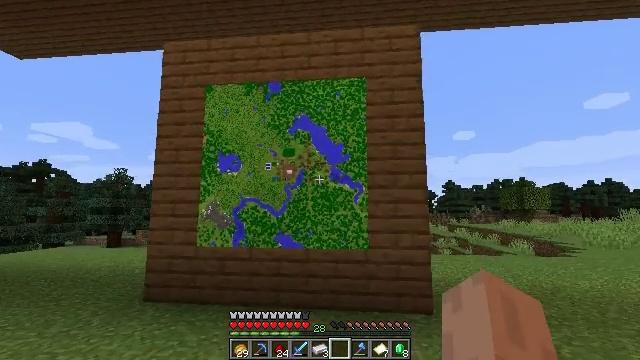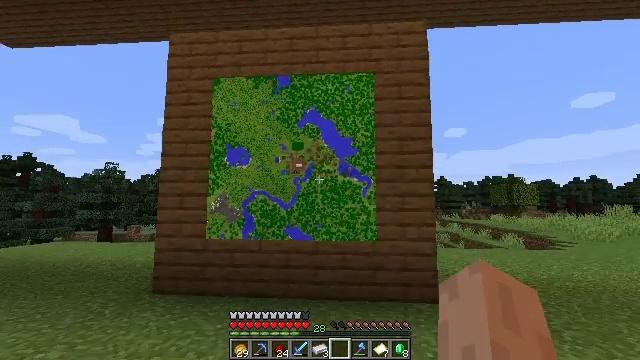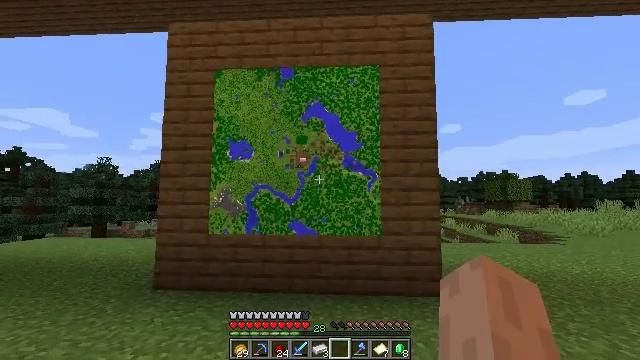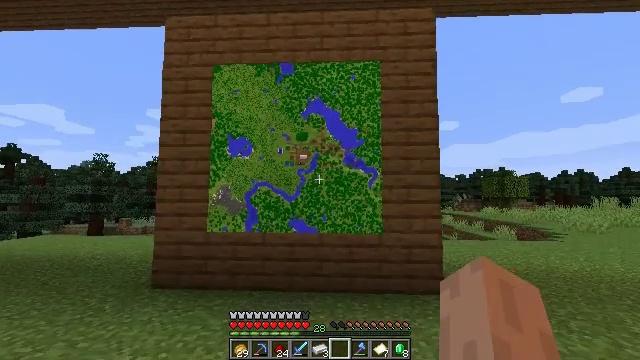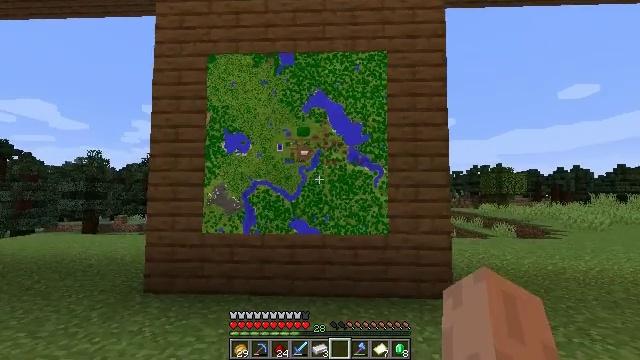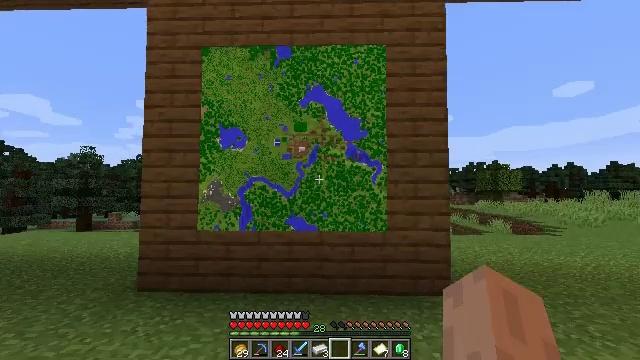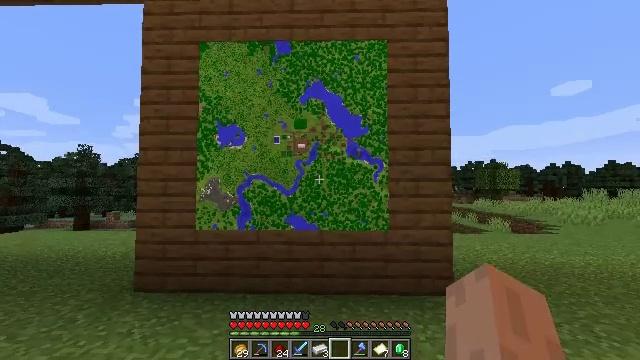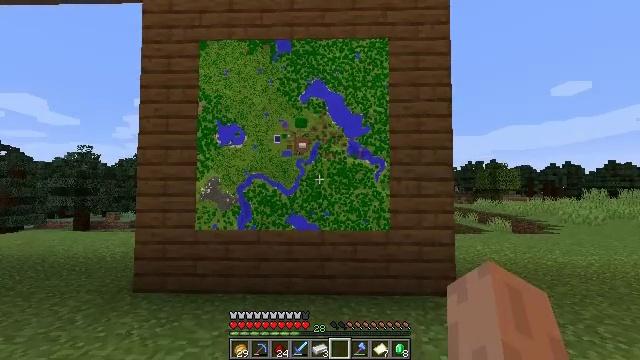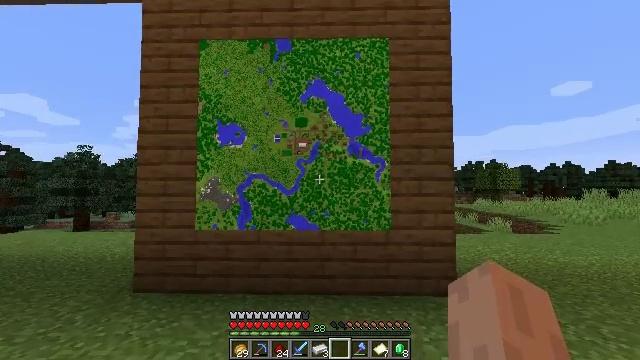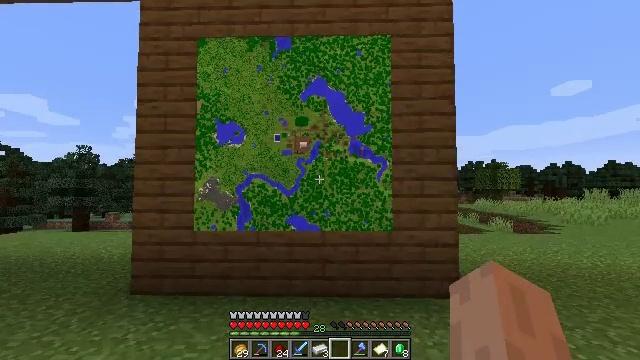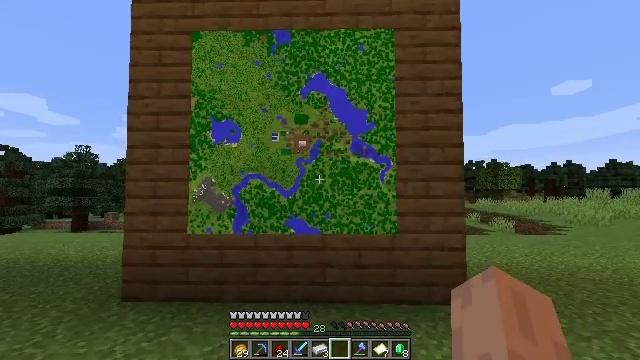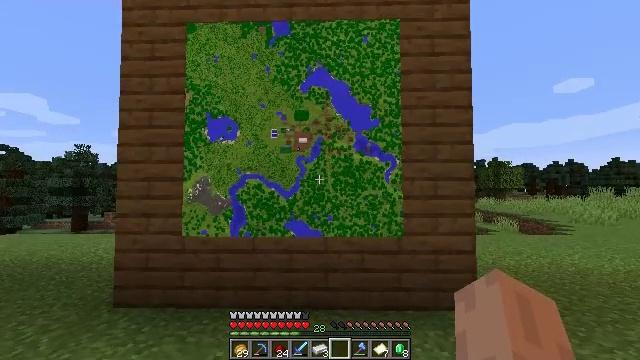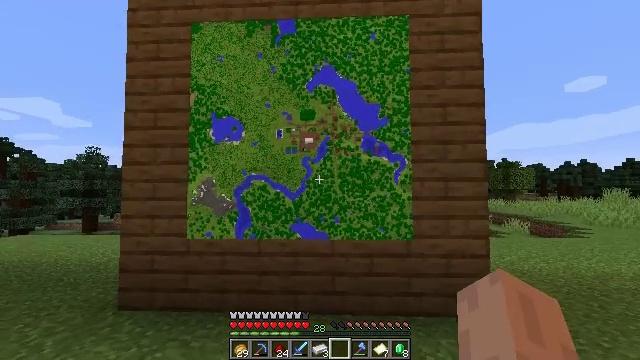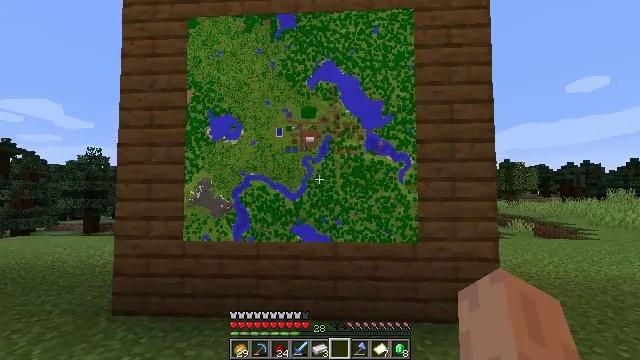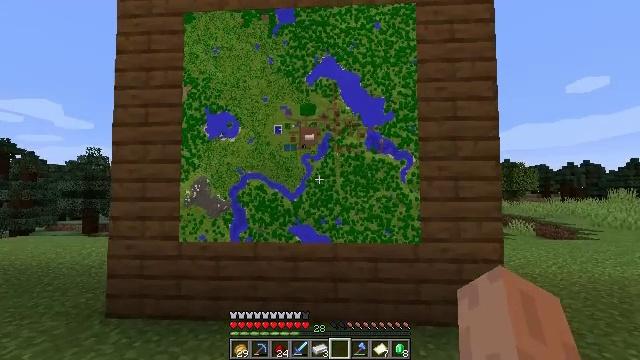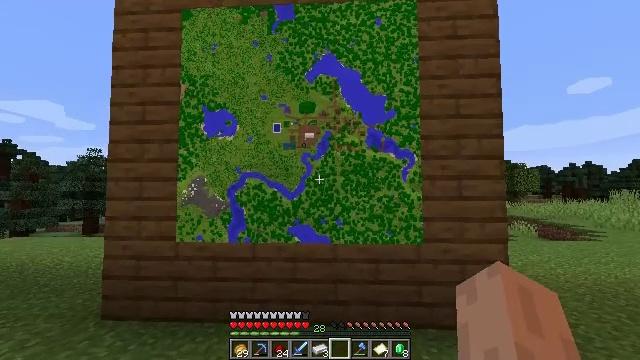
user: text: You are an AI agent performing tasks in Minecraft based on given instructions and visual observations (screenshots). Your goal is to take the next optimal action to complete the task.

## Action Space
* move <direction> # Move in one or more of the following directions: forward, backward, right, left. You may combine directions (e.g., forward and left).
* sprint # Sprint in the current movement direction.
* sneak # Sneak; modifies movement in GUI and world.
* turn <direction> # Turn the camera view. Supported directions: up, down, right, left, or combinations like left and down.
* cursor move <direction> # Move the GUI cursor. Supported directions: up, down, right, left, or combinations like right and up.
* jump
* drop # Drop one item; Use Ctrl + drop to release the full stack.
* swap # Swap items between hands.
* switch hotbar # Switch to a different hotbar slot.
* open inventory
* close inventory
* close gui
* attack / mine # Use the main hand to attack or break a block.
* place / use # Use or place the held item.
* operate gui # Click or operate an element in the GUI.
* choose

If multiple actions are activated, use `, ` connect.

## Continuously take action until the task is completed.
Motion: motion action
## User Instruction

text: Arrange sticks and leather to get an item frame.
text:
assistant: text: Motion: move left, turn right and down
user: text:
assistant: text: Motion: move forward, turn right
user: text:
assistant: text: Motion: move forward
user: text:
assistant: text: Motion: move forward
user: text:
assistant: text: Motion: no_op
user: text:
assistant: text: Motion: no_op
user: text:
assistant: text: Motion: no_op
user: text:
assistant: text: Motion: no_op
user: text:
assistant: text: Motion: move forward
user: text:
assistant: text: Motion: move forward
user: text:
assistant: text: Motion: move forward
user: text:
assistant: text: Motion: move forward, turn left
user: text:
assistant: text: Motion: no_op
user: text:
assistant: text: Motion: no_op
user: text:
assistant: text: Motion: no_op
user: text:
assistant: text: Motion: no_op
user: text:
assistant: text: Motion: no_op
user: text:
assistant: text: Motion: no_op
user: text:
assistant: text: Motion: no_op
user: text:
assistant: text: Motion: no_op
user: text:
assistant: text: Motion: no_op
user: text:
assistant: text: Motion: no_op
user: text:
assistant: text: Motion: no_op
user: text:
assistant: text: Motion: no_op
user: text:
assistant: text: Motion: no_op
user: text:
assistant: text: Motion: no_op
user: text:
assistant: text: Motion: no_op
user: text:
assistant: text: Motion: no_op
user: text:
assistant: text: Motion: no_op
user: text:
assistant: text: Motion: no_op